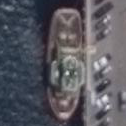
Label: Towing_vessel